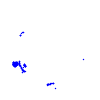
Particle: proton